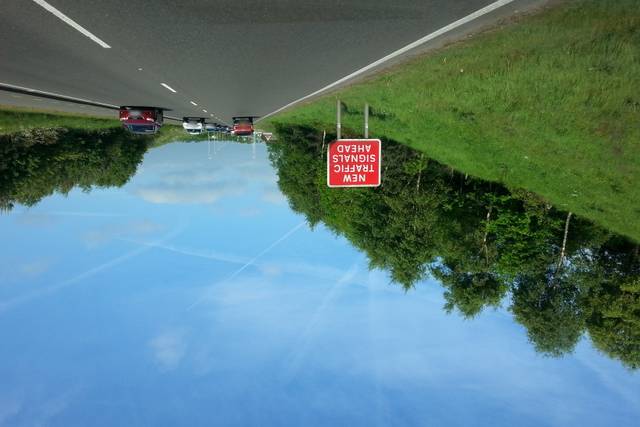
Region: United Kingdom
Coordinates: 53.123, -1.211